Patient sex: F
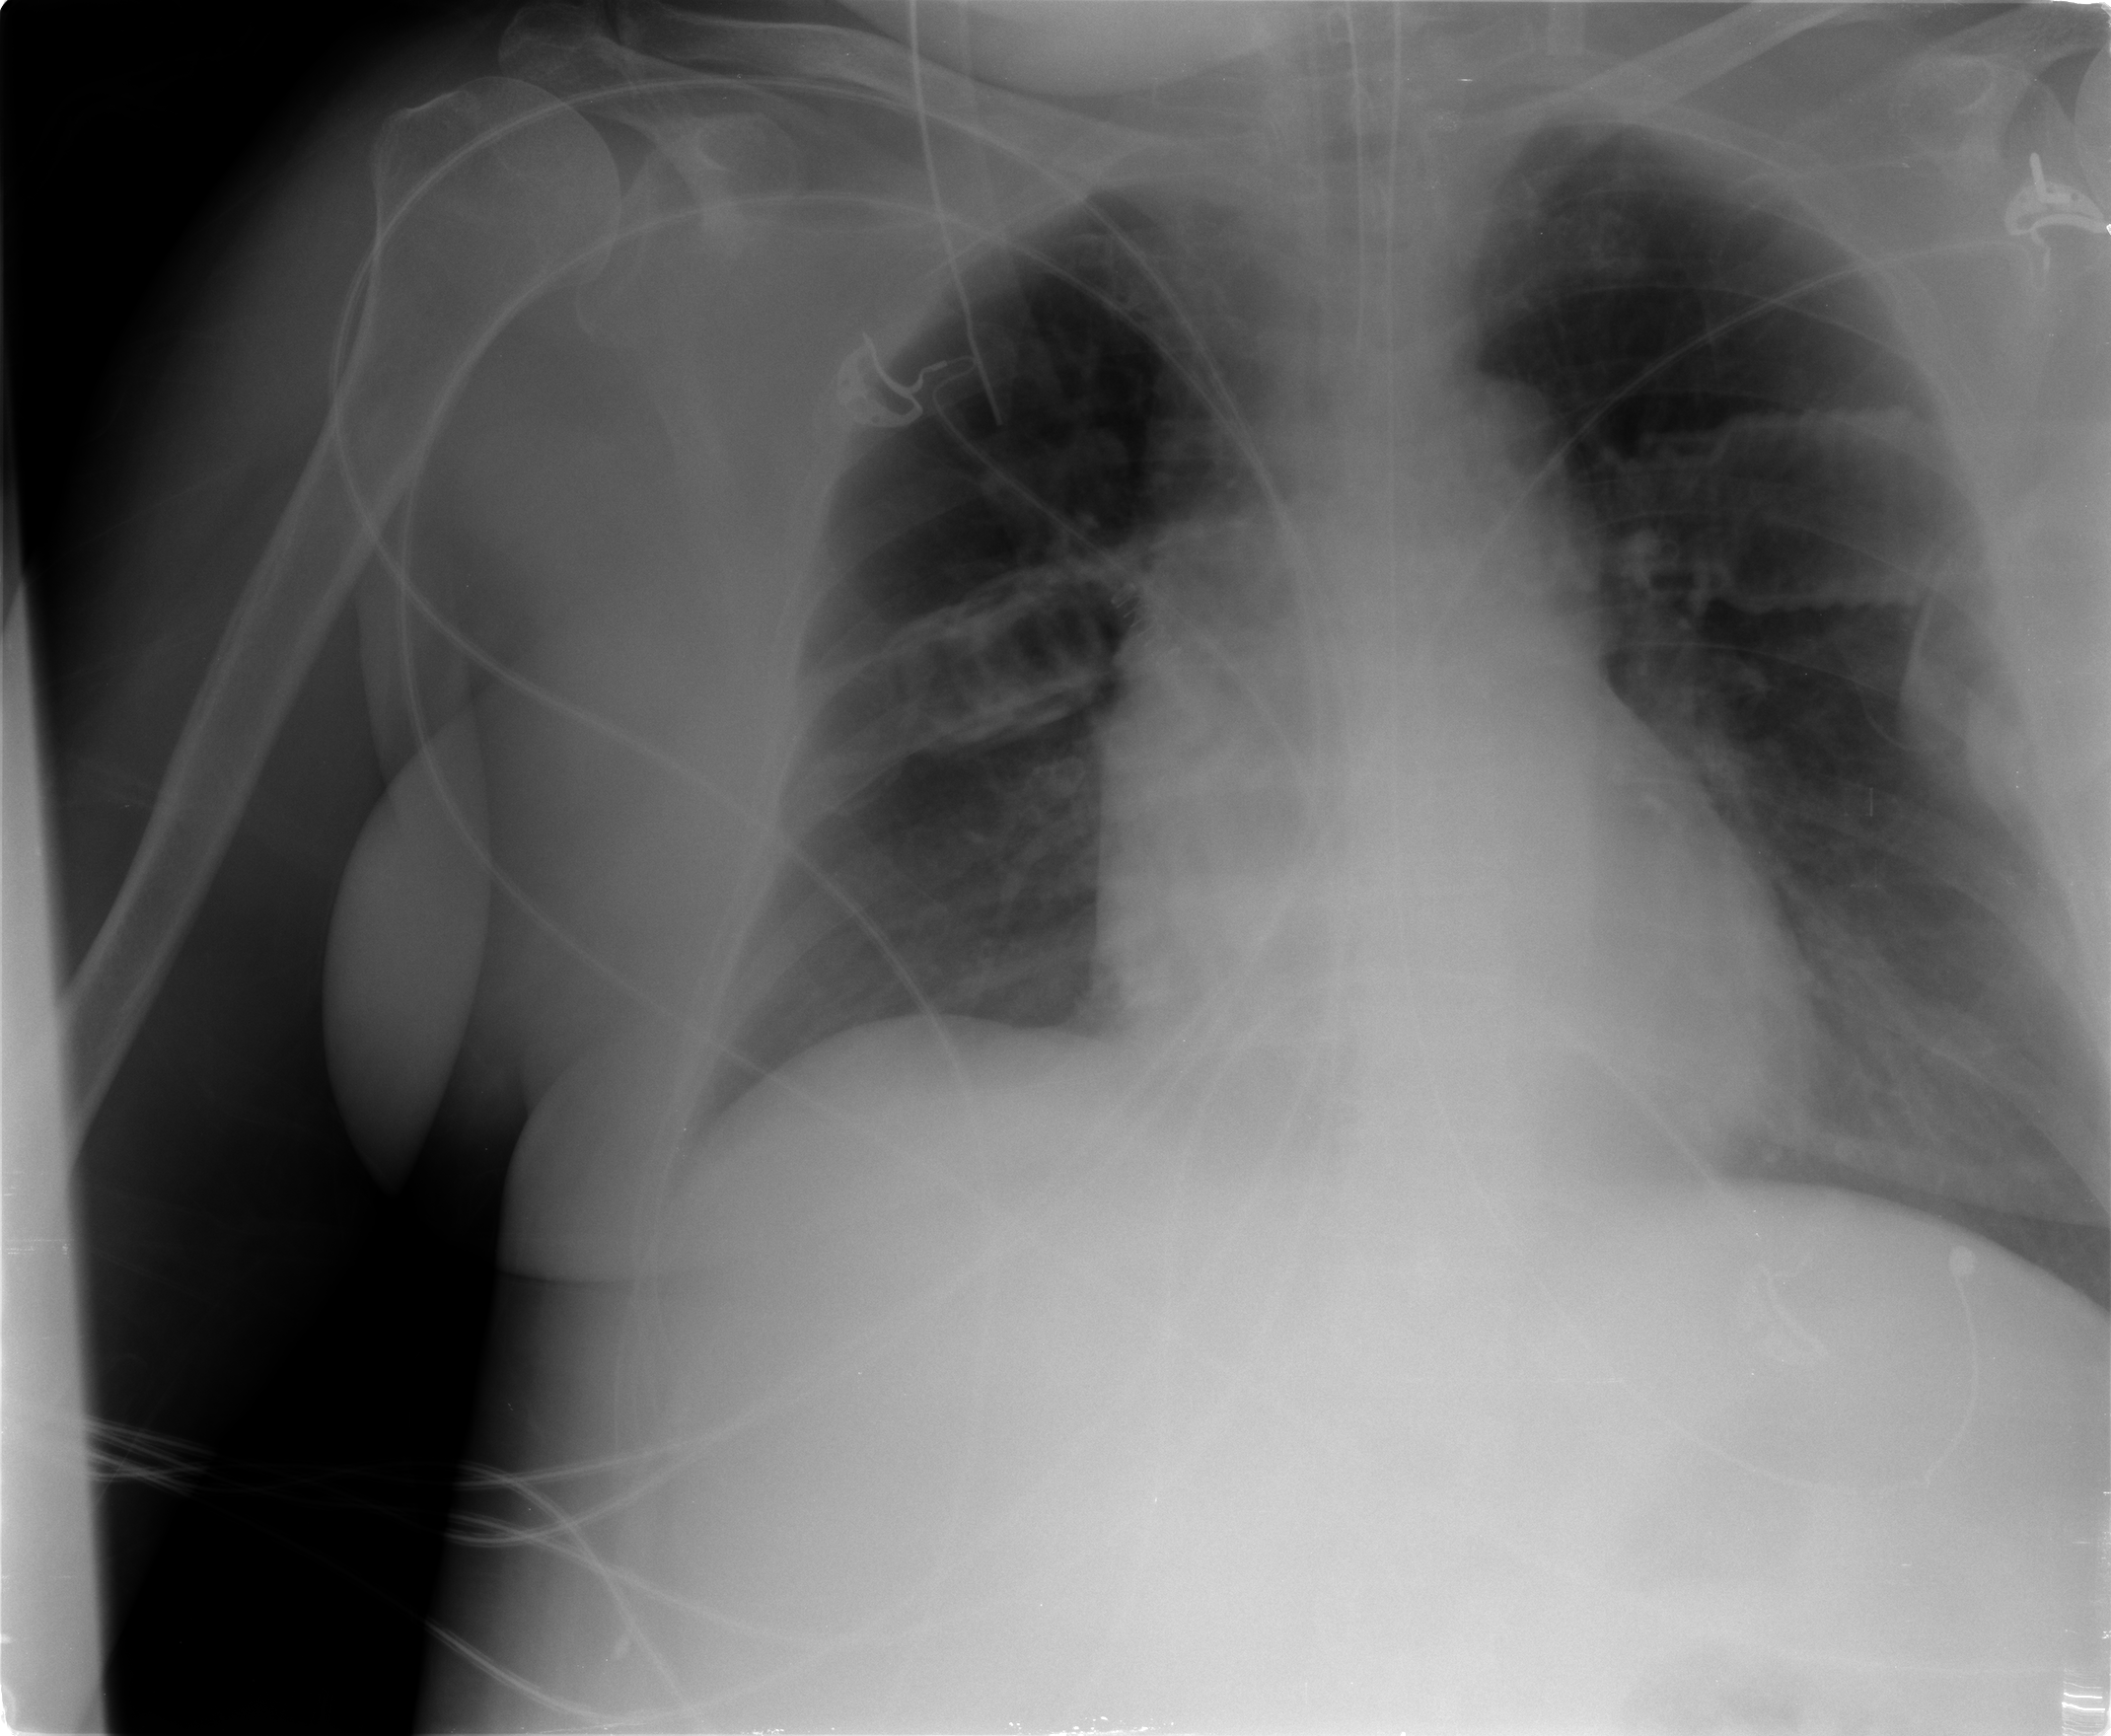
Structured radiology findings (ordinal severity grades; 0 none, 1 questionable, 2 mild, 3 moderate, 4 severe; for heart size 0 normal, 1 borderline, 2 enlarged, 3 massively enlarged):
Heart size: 1
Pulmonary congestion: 0
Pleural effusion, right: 0
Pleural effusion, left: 0
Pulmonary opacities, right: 0
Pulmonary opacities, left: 0
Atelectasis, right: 0
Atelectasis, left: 2